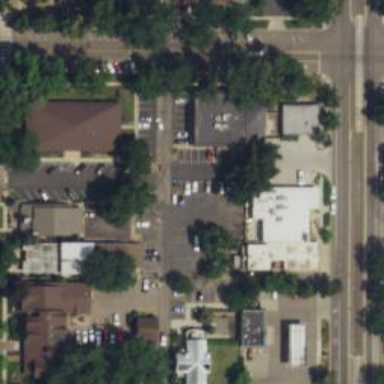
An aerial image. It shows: Alley classified as service road.